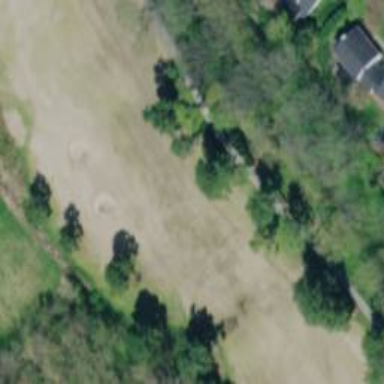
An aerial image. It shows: Path for golf carts.